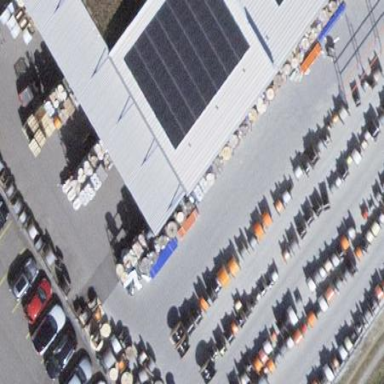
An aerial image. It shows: Solar power generator.